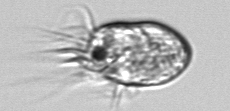
Label: Strombidium_morphotype1